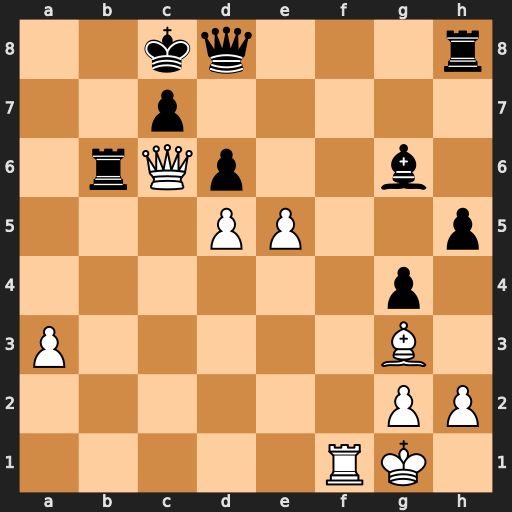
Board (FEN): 2kq3r/2p5/1rQp2b1/3PP2p/6p1/P5B1/6PP/5RK1
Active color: w
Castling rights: -
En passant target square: -
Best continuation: Qa8+ Rb8 Qa6+